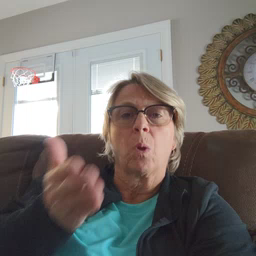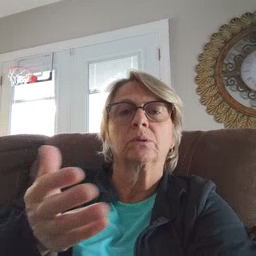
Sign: boat